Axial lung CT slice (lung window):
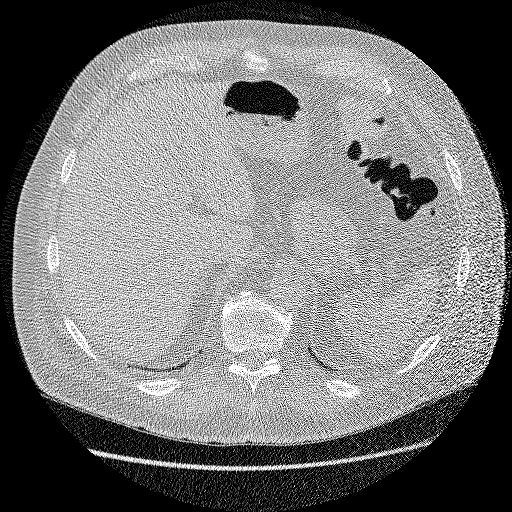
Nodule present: no